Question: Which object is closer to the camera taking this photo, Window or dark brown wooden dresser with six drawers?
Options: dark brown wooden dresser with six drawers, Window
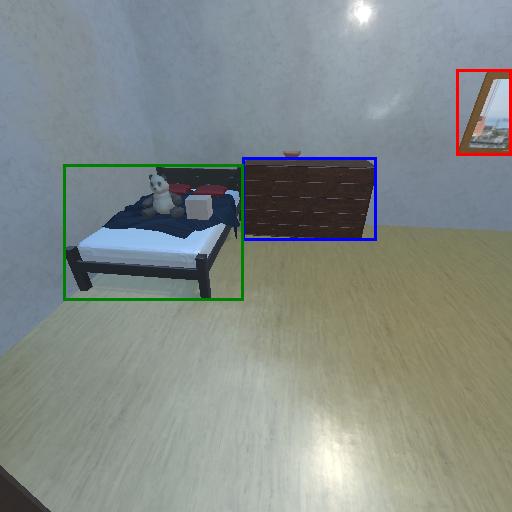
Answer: dark brown wooden dresser with six drawers